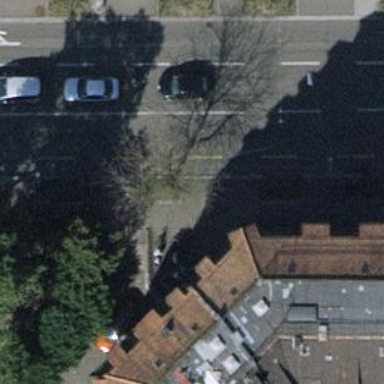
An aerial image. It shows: Tree-lined avenue.